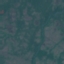
Land use / land cover class: HerbaceousVegetation